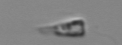
Label: Calciopappus